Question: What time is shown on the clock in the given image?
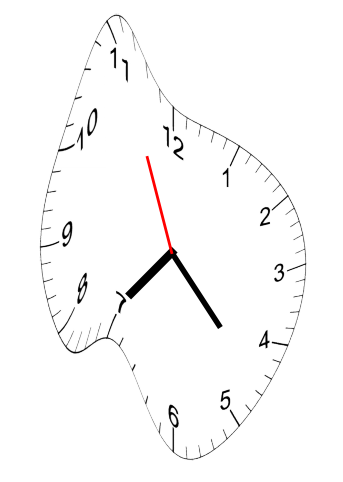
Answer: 07:22:56